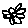
Label: flower